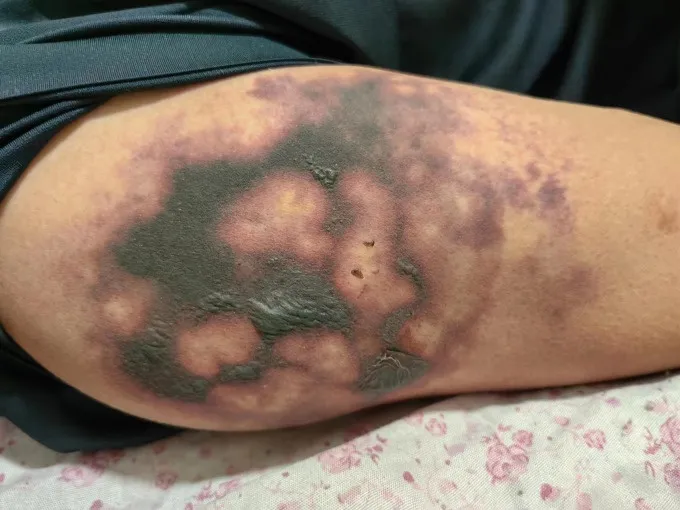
Image of the skin necrosis area in the right arm.
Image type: medical_photograph (skin_photograph)